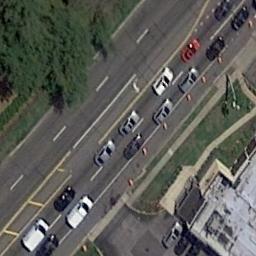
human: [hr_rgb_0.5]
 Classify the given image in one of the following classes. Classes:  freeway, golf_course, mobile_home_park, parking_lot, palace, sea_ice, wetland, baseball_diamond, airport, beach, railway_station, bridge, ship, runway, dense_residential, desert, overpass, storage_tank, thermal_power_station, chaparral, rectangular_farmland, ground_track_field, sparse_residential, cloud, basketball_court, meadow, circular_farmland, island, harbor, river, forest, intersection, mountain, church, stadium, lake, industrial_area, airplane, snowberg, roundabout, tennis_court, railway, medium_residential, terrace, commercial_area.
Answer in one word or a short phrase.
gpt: freeway